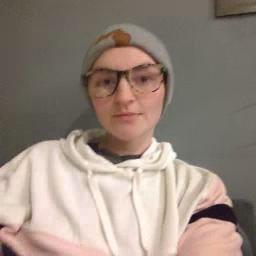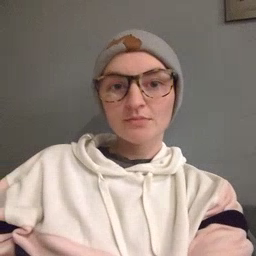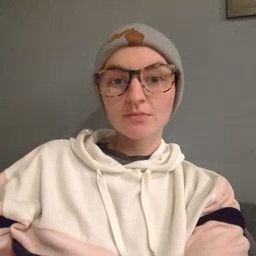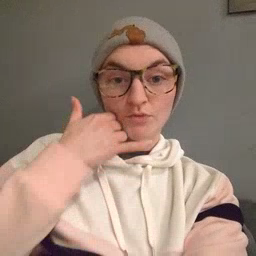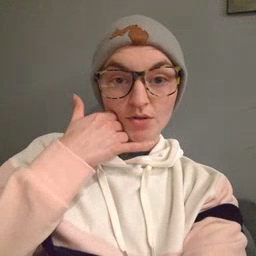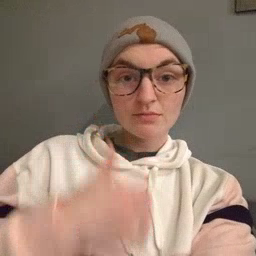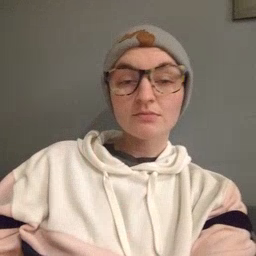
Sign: callonphone